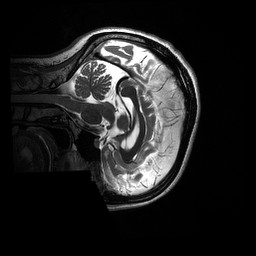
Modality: T2w
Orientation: sagittal
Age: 30
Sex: female